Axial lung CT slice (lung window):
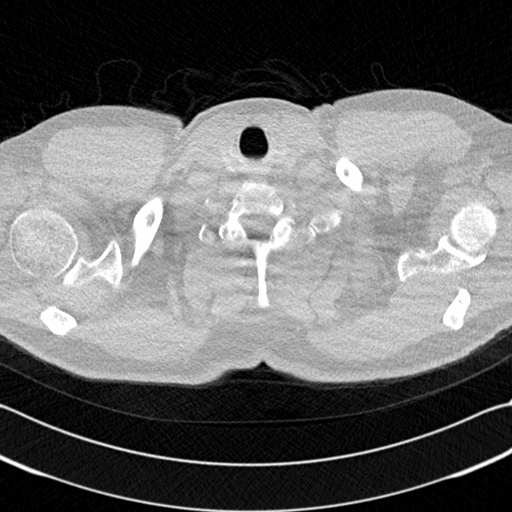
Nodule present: no